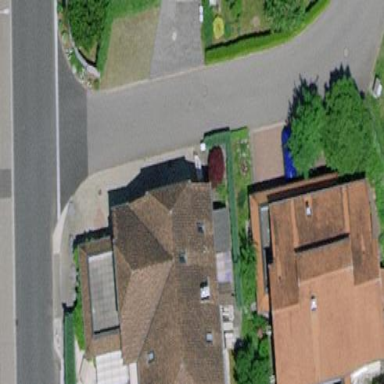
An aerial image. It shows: Detached building with half-hipped roof.